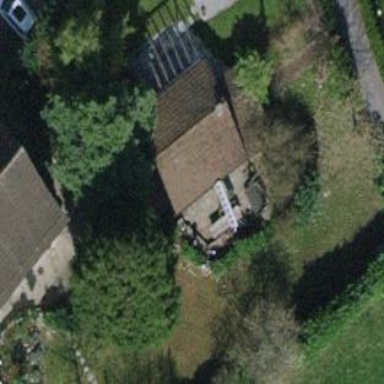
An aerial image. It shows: Shed.